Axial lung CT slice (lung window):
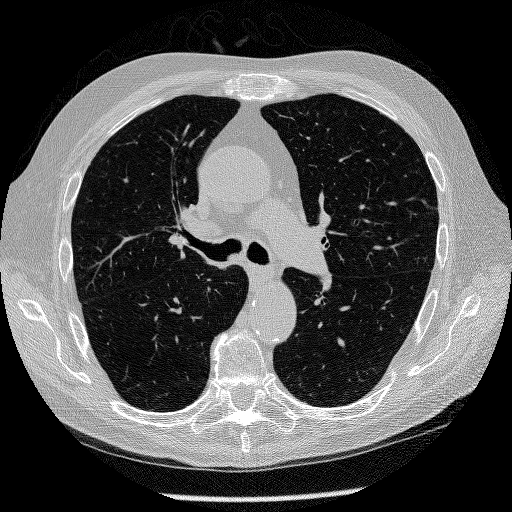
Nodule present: no